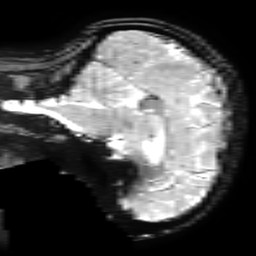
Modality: T2starw
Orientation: sagittal
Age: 22
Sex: female
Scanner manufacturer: ge
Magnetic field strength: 3 T
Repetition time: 0.65 s
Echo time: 0.02 s